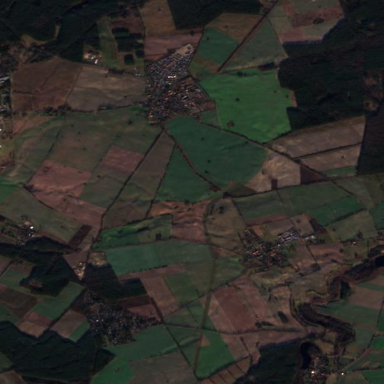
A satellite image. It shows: View of farmland.